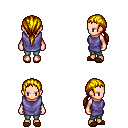
a pixel art fantasy rpg character, female body template, human, light skin, chain tabard jacket, teal pants, blonde ponytail hairstyle, brown slippers, four views (front, back, left, right), 2x2 character sprite sheet, small pixel art, hard edges, no anti-aliasing